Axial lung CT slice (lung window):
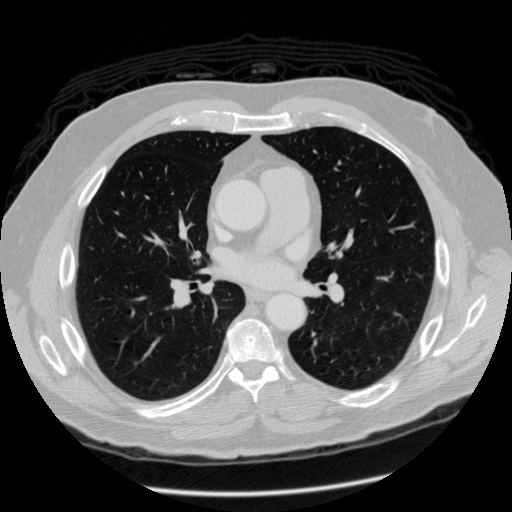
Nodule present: no